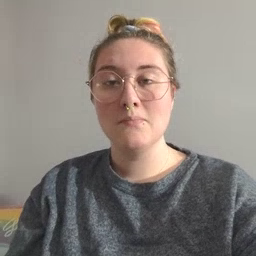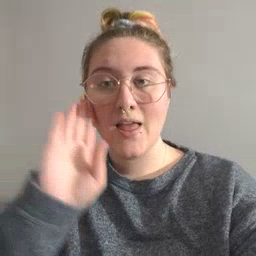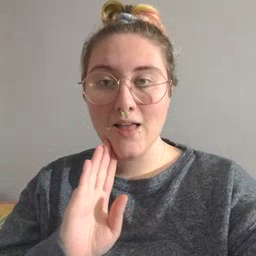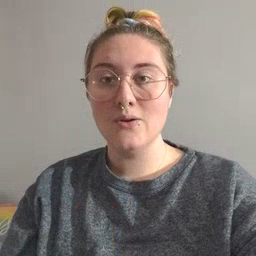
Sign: brown